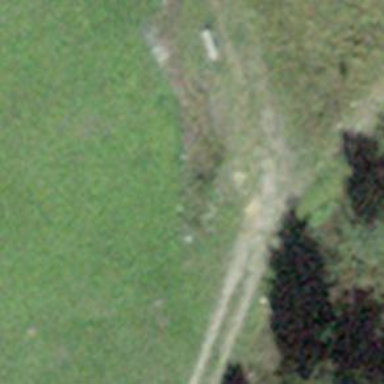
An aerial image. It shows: Bench.